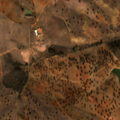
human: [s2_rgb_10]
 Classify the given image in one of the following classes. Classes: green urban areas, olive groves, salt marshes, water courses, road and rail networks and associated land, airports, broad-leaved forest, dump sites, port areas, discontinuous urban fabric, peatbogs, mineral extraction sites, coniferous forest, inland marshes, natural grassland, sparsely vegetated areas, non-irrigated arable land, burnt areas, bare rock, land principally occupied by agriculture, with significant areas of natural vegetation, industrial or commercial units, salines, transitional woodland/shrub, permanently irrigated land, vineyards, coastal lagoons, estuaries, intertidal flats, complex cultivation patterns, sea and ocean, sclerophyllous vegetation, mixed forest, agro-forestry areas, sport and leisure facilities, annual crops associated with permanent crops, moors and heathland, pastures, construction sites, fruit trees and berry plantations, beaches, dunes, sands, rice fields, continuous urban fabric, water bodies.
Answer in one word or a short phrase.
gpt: non-irrigated arable land, agro-forestry areas